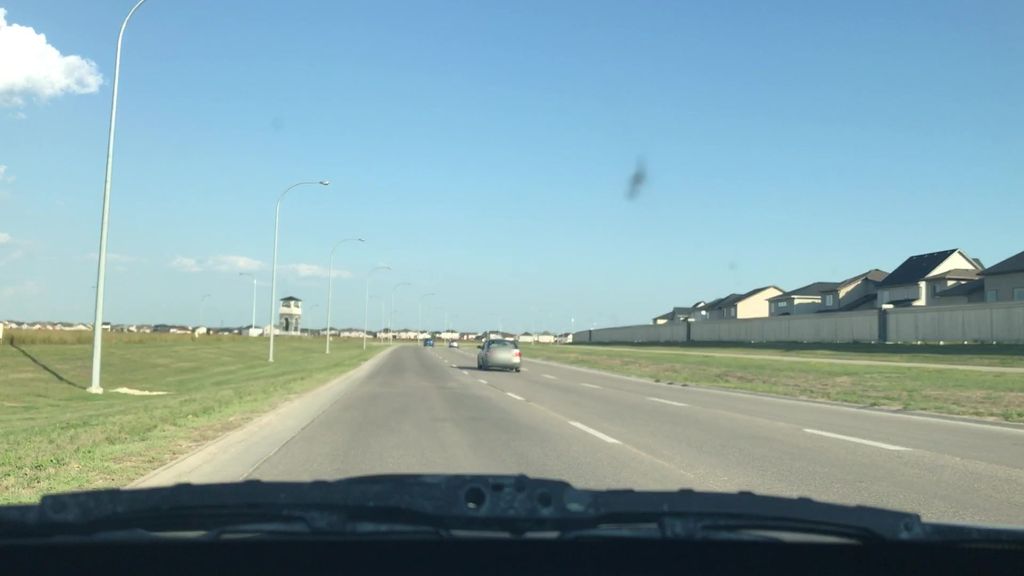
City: winnipeg